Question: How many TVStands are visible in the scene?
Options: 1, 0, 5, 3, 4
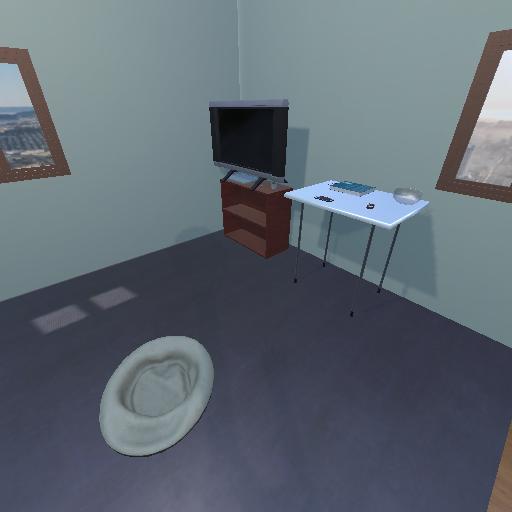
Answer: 1